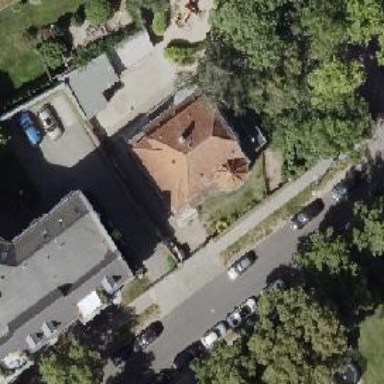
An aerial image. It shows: Kindergarten building with mansard roof.